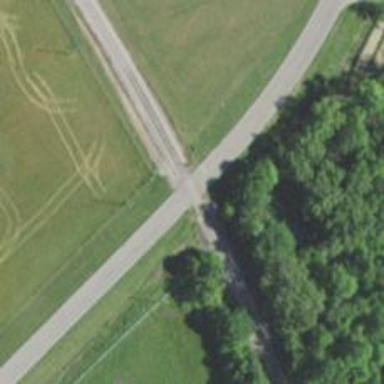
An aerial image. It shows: Railway track.